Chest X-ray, AP view. Patient: 55 years old, sex F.
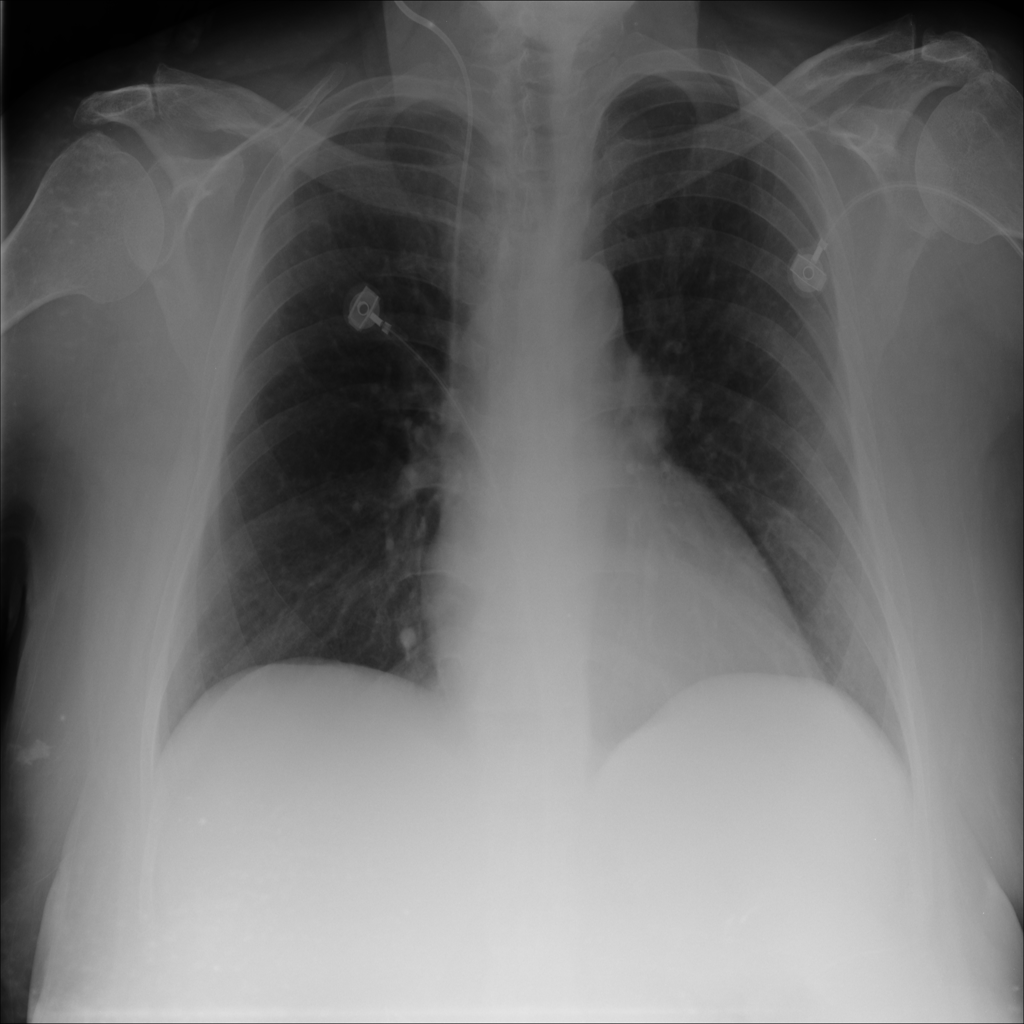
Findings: No Finding